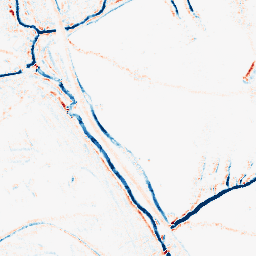
Category: morphological
Decomposition family: morphological_rect
Decomposition parameters: operation: average
width: 5
height: 5
Upsampling method: lanczos
Upsampling parameters: scale: 2
Upsampling scale: 2